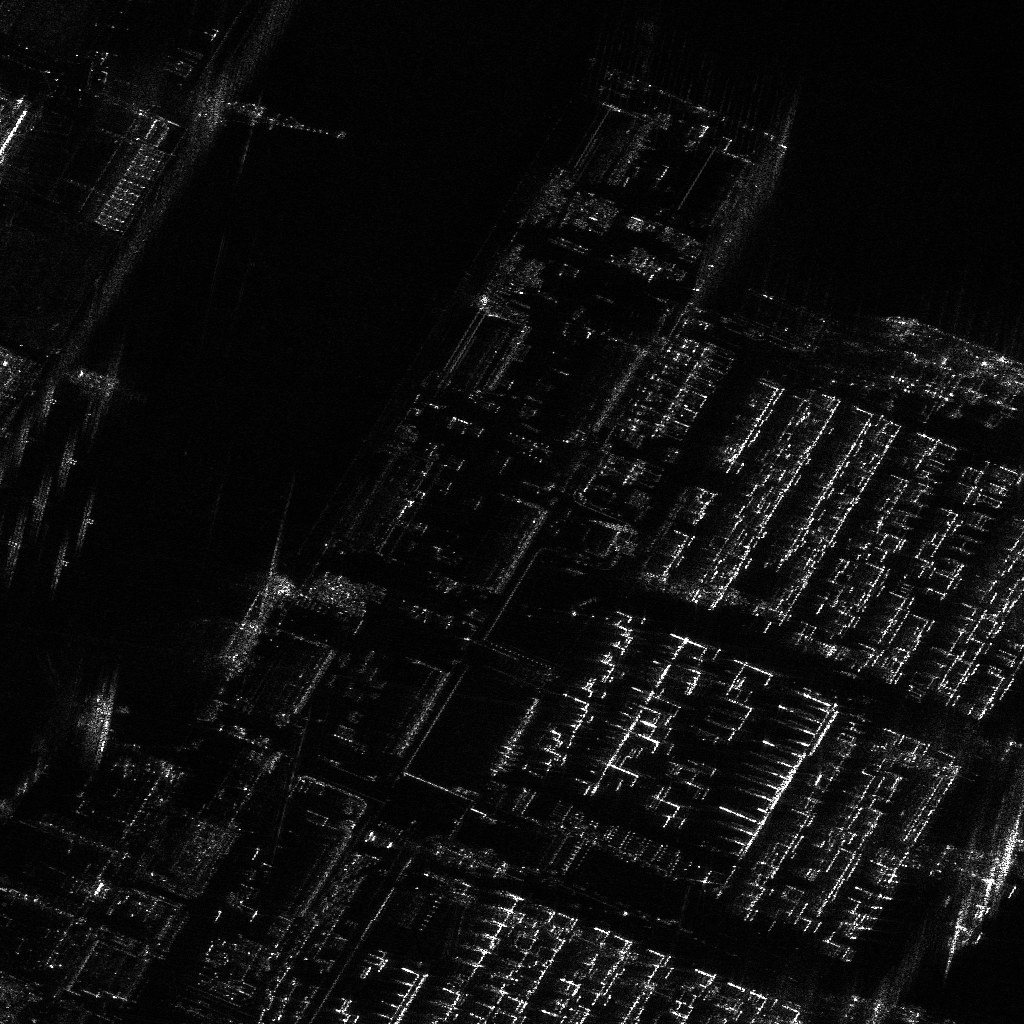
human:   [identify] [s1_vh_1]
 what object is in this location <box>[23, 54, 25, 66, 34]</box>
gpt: <ref>1 small ore-oil at the left</ref>

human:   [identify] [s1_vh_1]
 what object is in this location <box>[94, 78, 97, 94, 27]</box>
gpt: <ref>1 medium ore-oil at the bottom right</ref>